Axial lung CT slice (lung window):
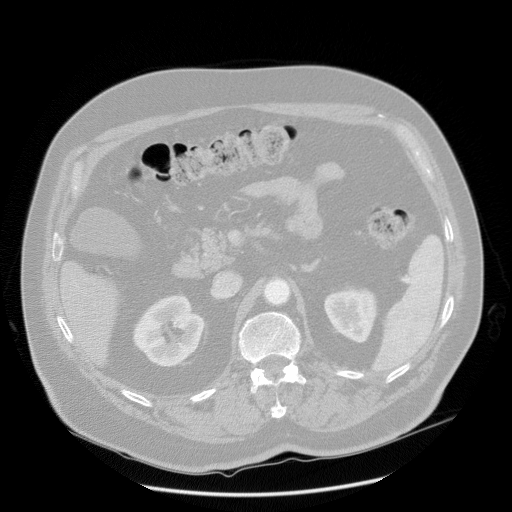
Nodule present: no